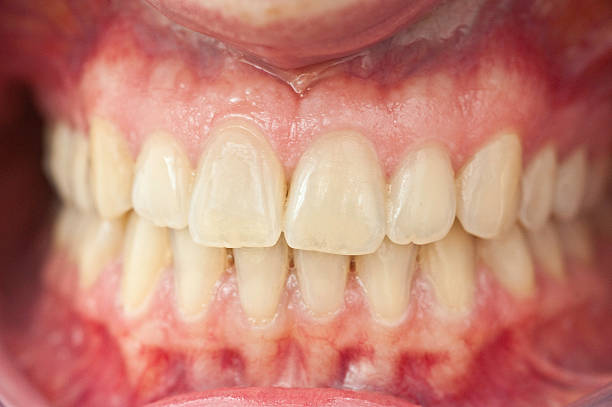
Condition: Gingivitis